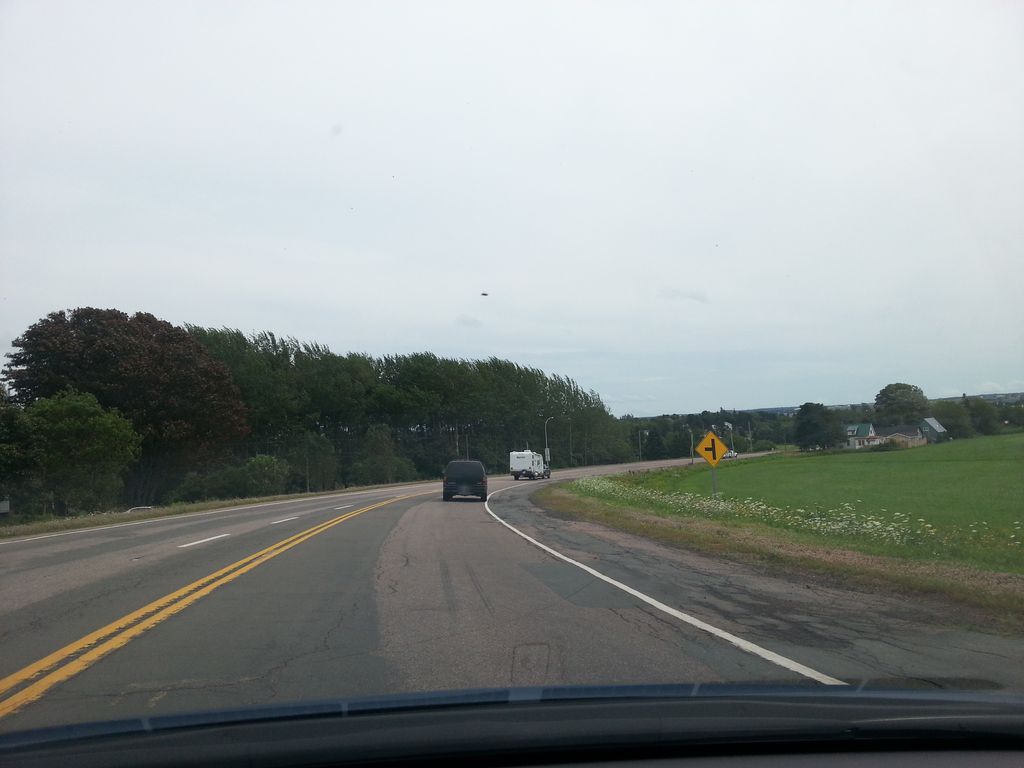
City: charlottetown